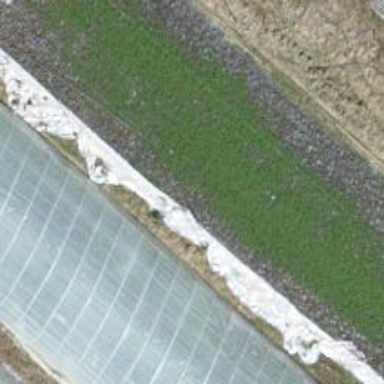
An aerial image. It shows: Greenhouse.